Current action and preconditions to check: path_clear

Your task: For each precondition in the list above, predict whether it will hold at this action.

Consider the current scene as observed from the mobile robot's camera, and analyze the predicted future states of all dynamic agents (e.g., people, animals, vehicles, or any moving entities) within the NEXT SECOND.

IMPORTANT: Only answer "very likely" if you are absolutely certain—based on strong, clear evidence—that a dynamic agent will violate the precondition in the predicted future state. Do NOT answer "very likely" for unlikely, ambiguous, or low-probability risks.

Ask yourself for each precondition: Is there a high probability, with clear and convincing evidence, that the predicted future states of any dynamic agent will interfere with the predicted future state of the currently executing action within the NEXT SECOND, causing that precondition to fail?

Assess the risk level based on these predictions. Use "likely" or "very likely" if motions create a clear risk of interference.

Use "neutral" or "improbable" if agents are nearby but their predicted paths are clearly diverging or non-conflicting.

Failure Risk Categories: "very improbable", "improbable", "neutral", "likely", "very likely"

Answer Format: Output ONLY the probability_of_failure value from these categories: "very improbable", "improbable", "neutral", "likely", "very likely"

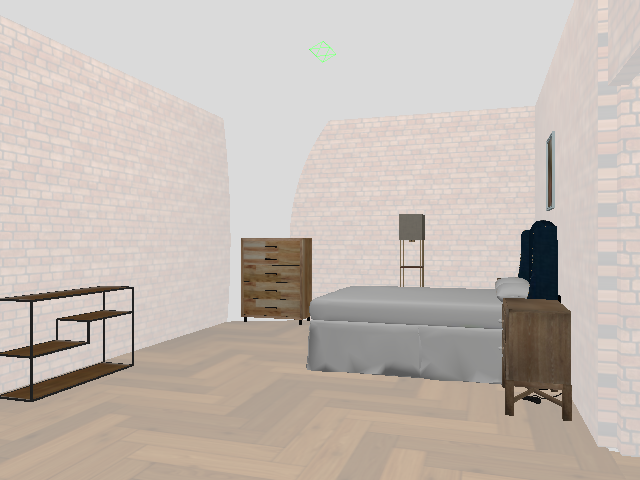

Answer: very improbable